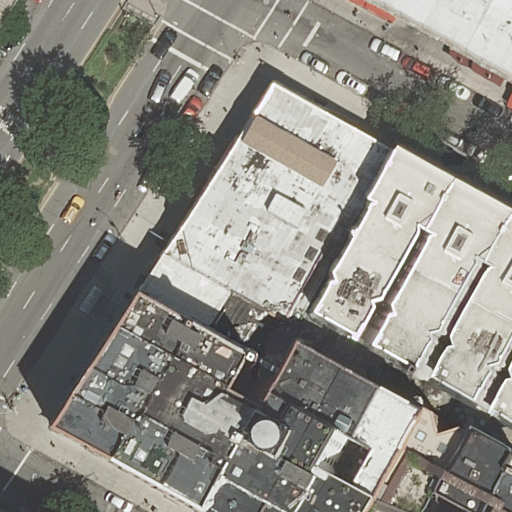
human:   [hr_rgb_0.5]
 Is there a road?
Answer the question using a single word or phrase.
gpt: yes

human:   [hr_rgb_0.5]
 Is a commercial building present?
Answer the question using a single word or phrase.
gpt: no

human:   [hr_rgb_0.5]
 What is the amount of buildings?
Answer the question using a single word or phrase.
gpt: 8

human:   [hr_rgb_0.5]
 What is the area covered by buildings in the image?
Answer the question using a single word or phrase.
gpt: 5790m2

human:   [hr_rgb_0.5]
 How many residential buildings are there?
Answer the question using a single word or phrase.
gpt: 8

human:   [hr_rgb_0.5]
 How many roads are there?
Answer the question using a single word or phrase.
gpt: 4

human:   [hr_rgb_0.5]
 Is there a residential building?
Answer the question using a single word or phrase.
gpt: yes

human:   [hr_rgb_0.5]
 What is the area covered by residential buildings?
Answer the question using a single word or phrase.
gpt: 5790m2

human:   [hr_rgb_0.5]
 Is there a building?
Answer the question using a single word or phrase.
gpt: yes

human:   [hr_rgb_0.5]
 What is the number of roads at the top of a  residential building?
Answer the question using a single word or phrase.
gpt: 3

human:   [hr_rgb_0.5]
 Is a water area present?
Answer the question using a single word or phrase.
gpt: no

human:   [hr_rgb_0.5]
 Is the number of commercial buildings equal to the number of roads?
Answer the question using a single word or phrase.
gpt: no

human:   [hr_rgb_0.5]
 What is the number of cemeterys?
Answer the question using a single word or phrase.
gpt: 0

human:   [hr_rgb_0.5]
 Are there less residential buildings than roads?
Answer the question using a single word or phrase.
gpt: no

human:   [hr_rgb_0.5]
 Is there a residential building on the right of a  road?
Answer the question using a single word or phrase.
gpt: yes

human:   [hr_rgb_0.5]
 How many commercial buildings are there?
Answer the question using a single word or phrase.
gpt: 0

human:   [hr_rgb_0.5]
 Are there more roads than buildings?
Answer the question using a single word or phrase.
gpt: no

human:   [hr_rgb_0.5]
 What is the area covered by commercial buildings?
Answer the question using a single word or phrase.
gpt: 0m2

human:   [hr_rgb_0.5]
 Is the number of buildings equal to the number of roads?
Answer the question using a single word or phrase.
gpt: no

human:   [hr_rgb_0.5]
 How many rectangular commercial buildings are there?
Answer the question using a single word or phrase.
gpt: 0

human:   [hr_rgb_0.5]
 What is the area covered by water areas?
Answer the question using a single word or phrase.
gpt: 0m2

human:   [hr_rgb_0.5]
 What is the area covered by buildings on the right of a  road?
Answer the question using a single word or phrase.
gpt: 5790m2

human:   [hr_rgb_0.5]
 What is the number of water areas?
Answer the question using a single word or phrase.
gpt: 0

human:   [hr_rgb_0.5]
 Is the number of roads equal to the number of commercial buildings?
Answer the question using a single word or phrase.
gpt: no

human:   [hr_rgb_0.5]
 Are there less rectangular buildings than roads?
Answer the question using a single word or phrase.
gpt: yes

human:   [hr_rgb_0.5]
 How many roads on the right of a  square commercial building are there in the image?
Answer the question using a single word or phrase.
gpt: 0

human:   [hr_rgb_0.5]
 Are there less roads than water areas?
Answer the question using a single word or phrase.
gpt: no

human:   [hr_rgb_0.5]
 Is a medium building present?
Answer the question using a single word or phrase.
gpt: yes

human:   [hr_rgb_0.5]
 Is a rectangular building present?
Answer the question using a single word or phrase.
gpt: yes

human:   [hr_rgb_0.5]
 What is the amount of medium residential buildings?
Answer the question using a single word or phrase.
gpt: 4

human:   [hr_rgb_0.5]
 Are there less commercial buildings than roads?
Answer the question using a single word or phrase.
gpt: yes

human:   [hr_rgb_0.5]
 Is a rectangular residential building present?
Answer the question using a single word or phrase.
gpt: yes

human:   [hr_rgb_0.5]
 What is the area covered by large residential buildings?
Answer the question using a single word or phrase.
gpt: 4414m2

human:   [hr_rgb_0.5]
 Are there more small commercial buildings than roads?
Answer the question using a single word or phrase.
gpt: no

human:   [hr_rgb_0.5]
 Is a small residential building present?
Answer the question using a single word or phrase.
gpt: yes

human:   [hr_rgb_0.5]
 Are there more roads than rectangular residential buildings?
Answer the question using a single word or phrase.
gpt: yes

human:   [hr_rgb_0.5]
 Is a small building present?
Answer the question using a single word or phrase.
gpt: yes

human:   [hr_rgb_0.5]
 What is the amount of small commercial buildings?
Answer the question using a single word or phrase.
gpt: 0

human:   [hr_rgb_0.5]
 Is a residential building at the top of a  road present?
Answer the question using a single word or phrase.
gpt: yes

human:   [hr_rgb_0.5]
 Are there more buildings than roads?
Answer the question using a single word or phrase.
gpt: yes

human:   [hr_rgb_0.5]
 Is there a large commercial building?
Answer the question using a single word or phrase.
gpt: no

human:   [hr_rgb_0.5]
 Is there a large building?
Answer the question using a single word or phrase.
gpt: yes

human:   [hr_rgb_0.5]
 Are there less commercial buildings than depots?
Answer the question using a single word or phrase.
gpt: no

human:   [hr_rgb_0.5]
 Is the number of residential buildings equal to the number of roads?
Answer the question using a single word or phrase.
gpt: no

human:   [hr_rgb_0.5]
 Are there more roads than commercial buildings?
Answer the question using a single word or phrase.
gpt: yes

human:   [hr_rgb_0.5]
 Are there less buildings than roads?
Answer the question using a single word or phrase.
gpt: no

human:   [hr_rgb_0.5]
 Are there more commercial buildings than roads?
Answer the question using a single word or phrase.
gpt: no

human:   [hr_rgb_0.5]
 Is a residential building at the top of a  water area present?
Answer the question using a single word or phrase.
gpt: no

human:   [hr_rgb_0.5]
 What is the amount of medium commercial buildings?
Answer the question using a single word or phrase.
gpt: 0

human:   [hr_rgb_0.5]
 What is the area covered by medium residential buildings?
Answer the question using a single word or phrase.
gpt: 1358m2

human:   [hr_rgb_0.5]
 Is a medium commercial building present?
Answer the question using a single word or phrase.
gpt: no

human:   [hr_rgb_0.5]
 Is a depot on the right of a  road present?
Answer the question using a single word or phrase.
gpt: no

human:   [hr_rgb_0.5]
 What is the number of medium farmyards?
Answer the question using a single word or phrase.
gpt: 0

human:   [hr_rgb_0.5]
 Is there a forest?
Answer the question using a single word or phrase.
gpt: no

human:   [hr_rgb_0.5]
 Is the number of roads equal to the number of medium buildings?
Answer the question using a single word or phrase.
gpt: yes

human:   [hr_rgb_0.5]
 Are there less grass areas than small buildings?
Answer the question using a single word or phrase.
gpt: yes

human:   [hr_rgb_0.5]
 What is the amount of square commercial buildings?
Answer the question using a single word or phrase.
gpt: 0

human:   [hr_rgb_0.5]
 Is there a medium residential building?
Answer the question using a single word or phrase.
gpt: yes

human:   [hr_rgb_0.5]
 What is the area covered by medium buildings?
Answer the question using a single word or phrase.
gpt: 1358m2

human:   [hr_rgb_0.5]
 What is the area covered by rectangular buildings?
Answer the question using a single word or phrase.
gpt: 2196m2

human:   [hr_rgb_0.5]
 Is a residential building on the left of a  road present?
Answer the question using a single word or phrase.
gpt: yes

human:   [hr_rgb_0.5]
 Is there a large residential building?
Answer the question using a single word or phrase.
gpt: yes

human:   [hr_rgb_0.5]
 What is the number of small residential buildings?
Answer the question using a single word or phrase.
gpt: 1

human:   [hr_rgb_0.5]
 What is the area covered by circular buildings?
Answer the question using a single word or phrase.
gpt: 0m2